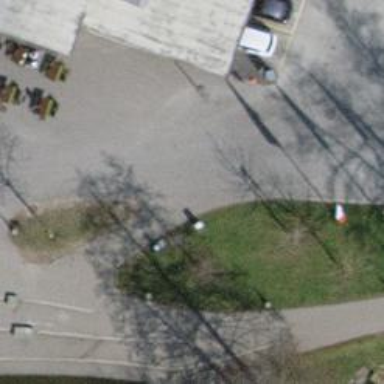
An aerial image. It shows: Bollard.